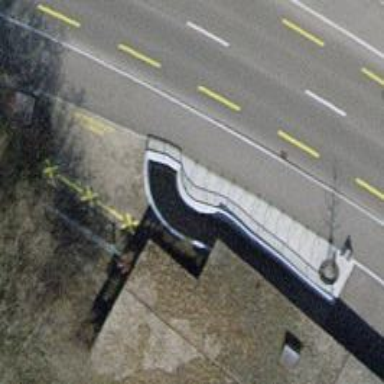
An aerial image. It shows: Footway with concrete surface.